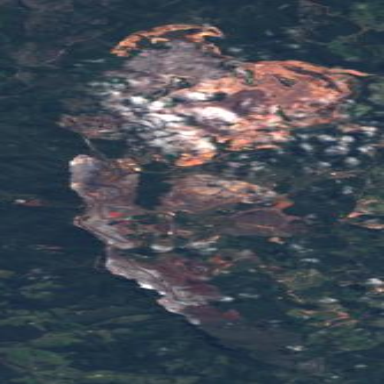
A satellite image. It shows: Quarry area.